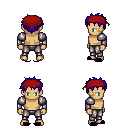
a pixel art fantasy rpg character, male body template, human, tanned skin, steel arm armor, metal pants, blue bedhead hairstyle, red bandana, black slippers, four views (front, back, left, right), 2x2 character sprite sheet, small pixel art, hard edges, no anti-aliasing